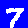
Digit: 7